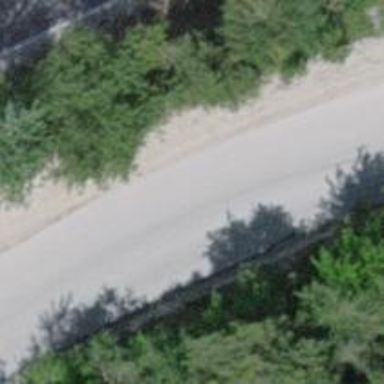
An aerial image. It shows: Service road with grade2 tracktype.